Field crop: tomato
Growth stage: 1
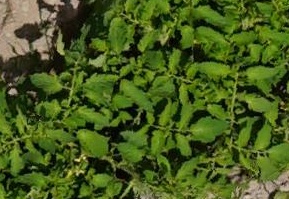
Species: tomato